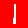
Digit: 1